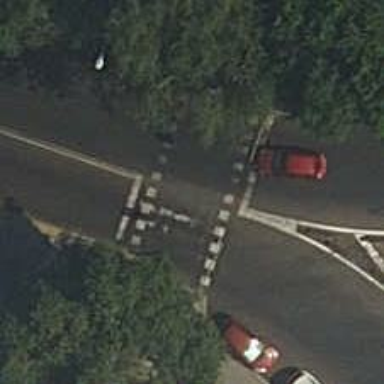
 there are traffic signals and zebra crossing."